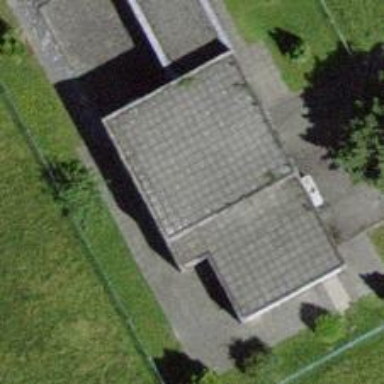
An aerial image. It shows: Pumping station.